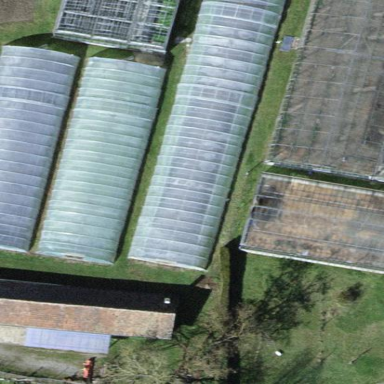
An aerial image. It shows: Greenhouse.